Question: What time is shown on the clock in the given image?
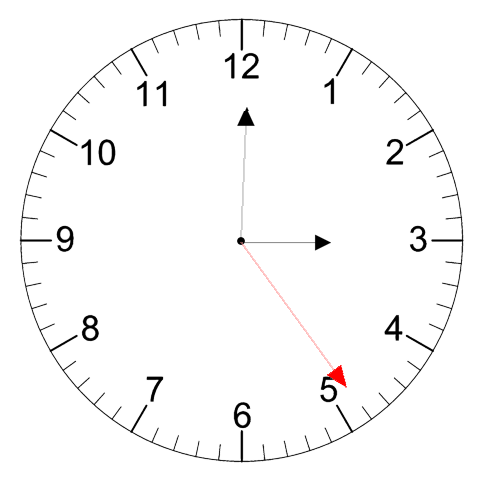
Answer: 03:00:24